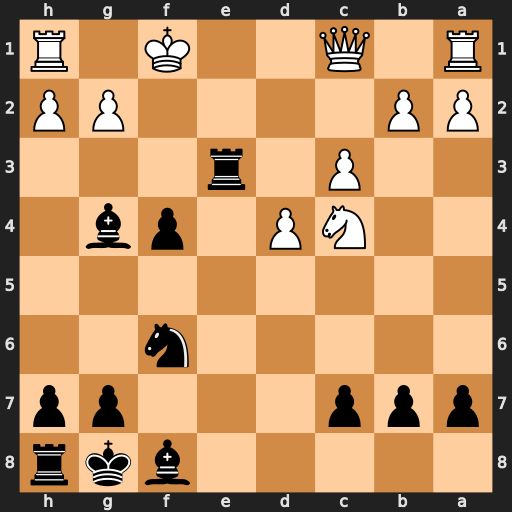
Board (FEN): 5bkr/ppp3pp/5n2/8/2NP1pb1/2P1r3/PP4PP/R1Q2K1R
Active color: b
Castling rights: -
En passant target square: -
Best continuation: Be2+ Kg1 Bxc4